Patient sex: F
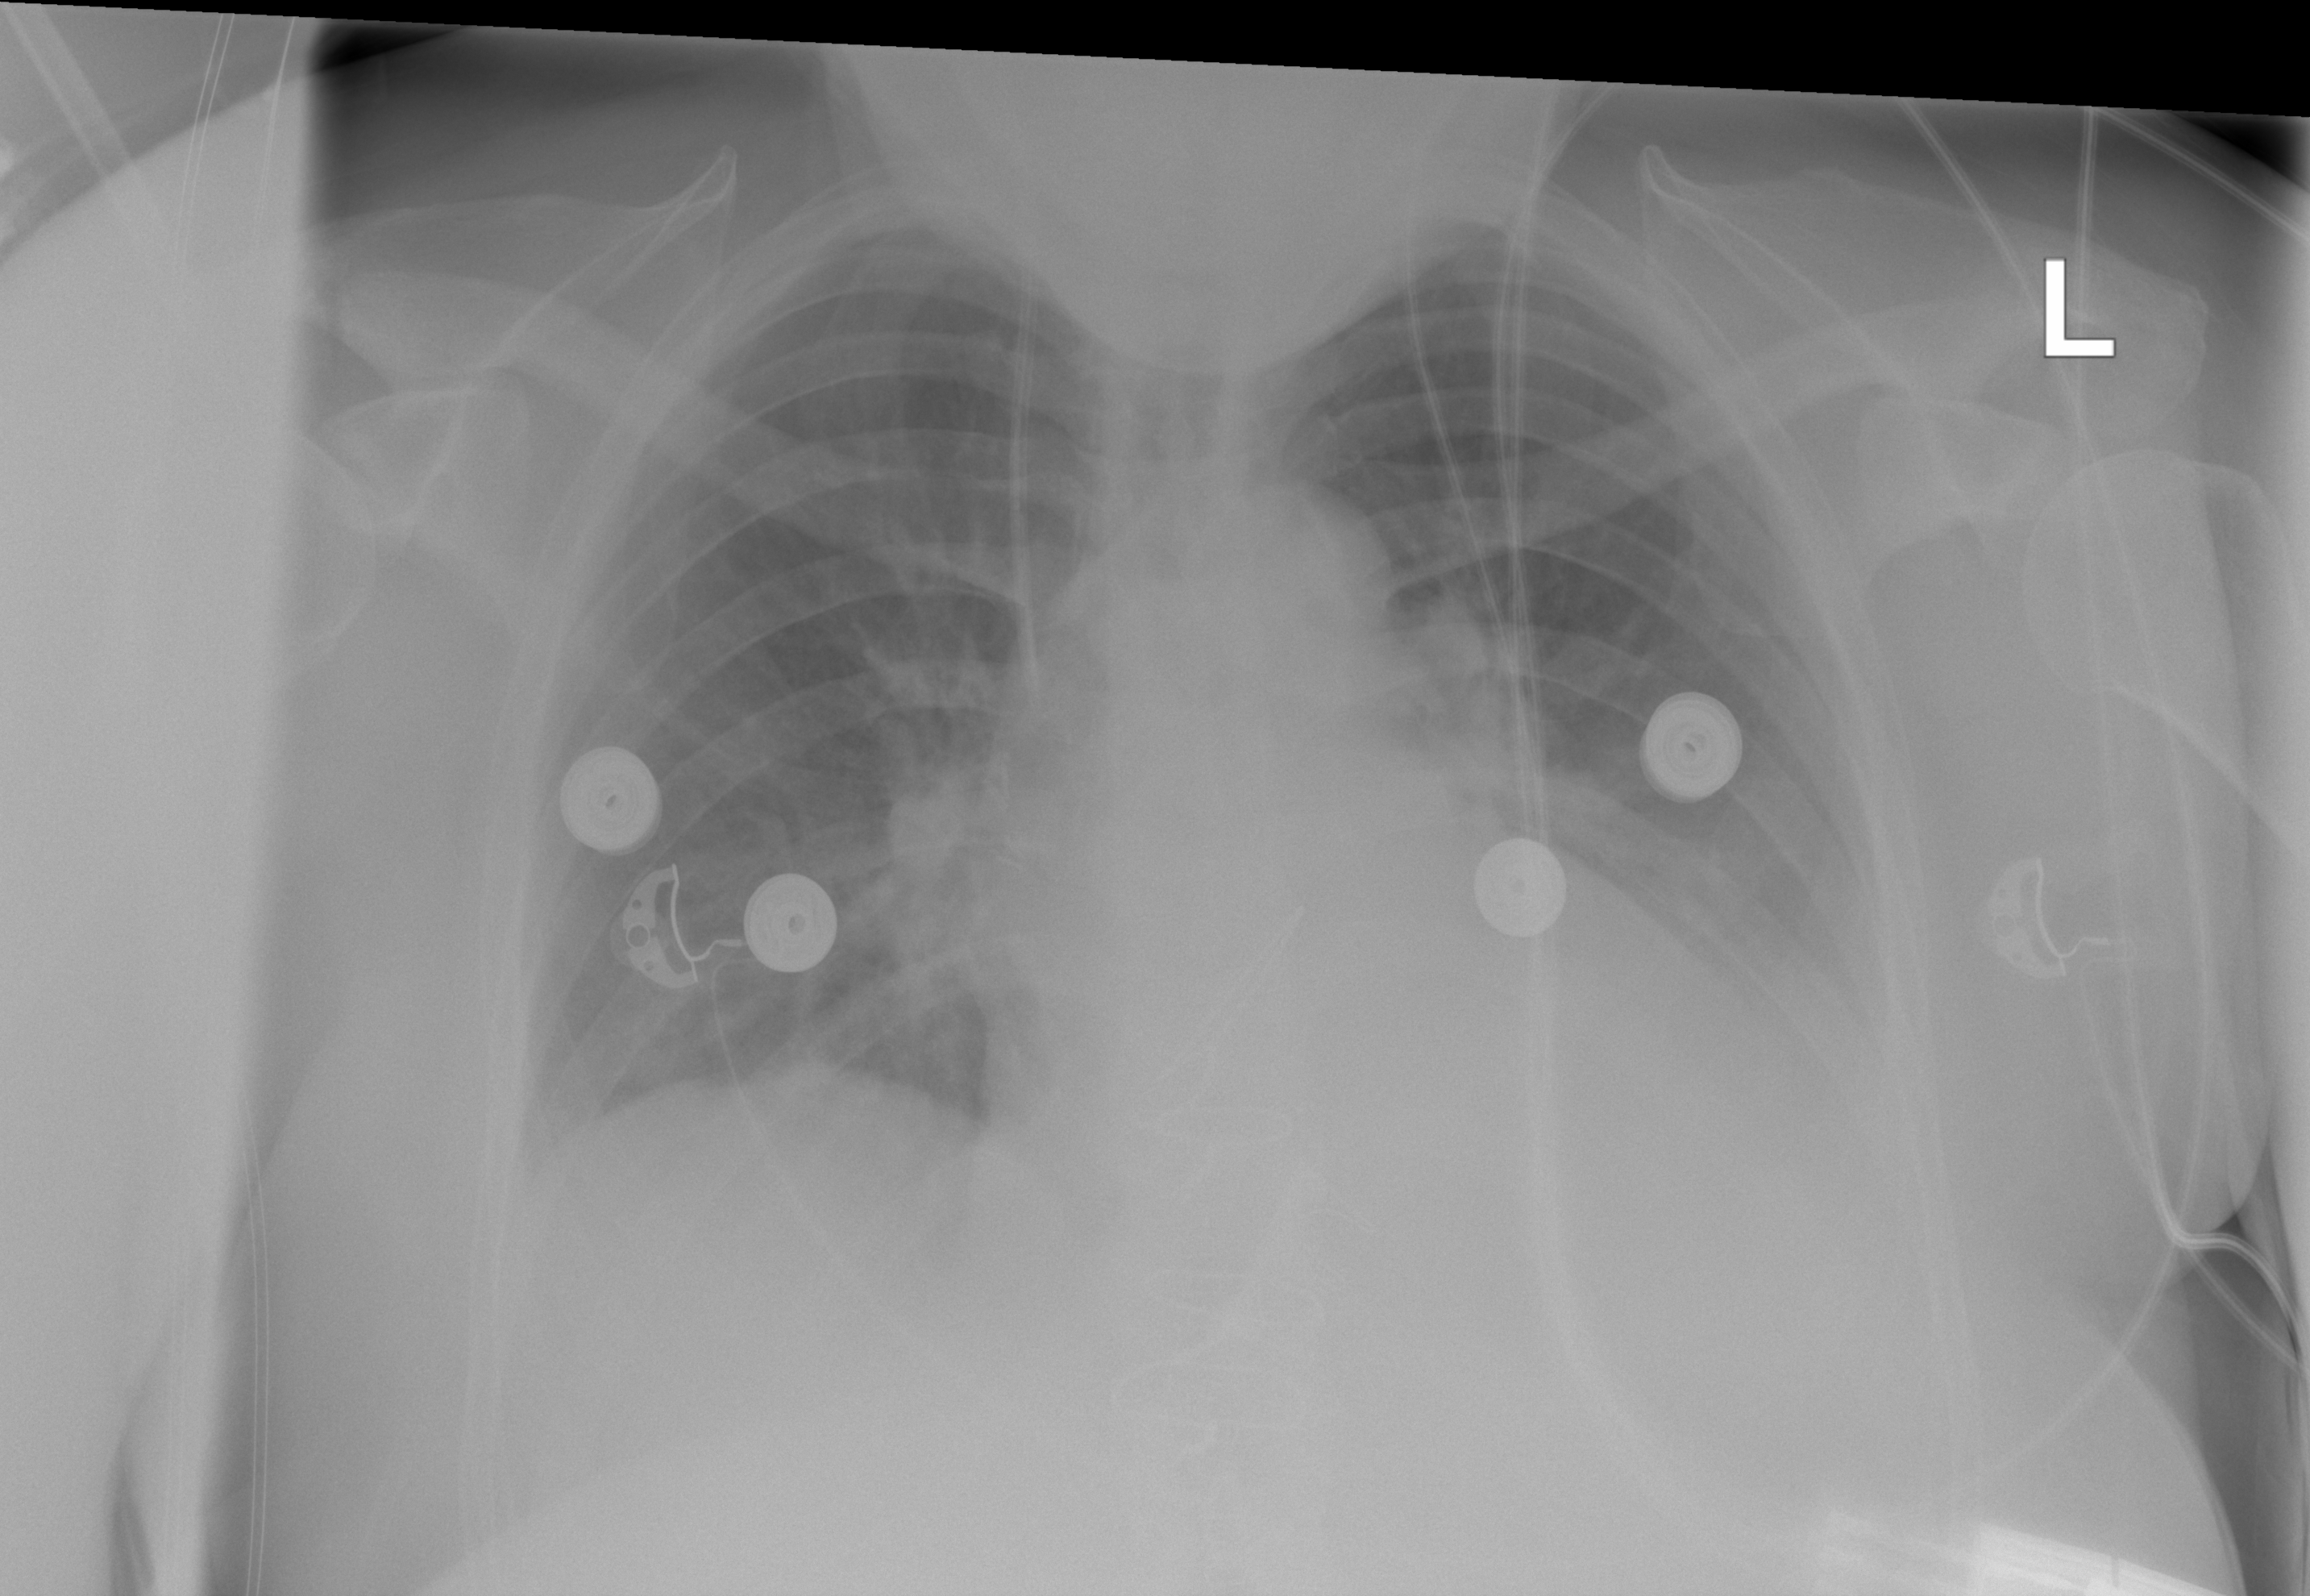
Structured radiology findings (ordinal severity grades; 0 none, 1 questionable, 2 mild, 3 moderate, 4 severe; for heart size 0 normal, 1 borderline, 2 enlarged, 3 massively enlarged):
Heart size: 2
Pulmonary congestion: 0
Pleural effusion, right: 0
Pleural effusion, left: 2
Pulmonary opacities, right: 0
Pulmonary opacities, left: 0
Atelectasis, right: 0
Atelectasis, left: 2